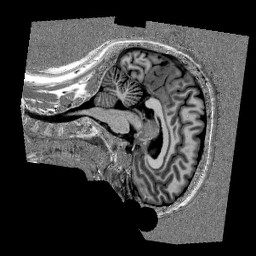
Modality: UNIT1
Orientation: sagittal
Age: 37
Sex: female
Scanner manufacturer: siemens
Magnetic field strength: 3 T
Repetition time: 5 s
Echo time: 0.00298 s